Interaction volume radius: 5 \u00c5
Interaction volume height: 10 \u00c5
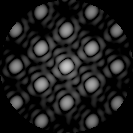
Disorder parameter: 0.05538